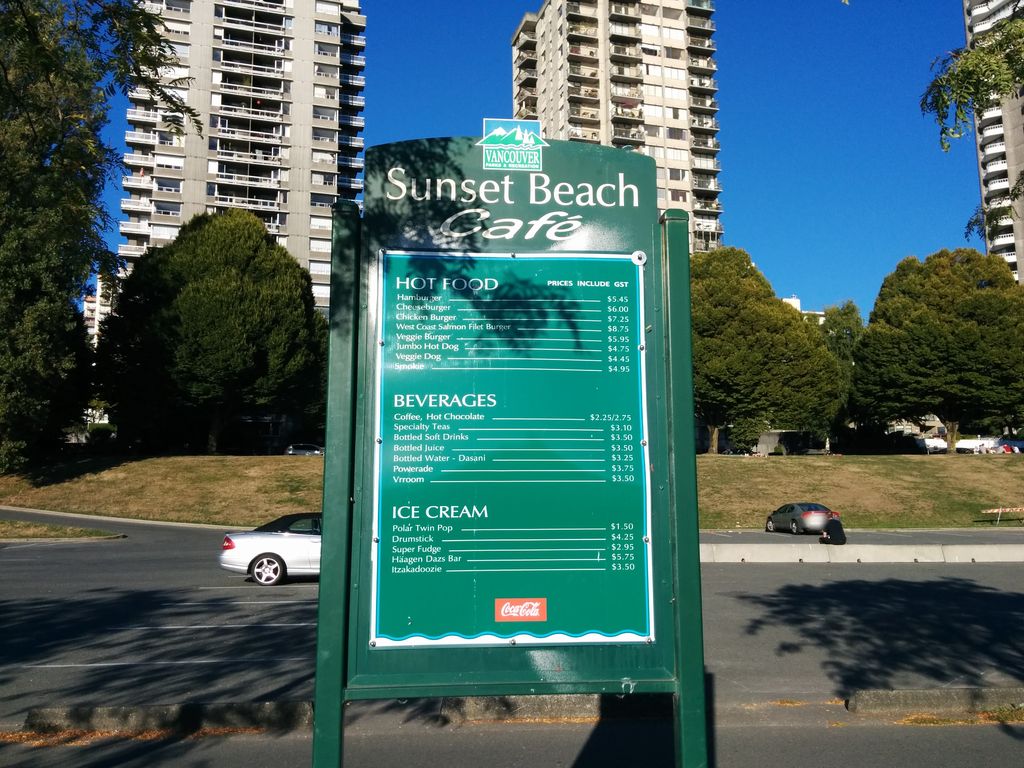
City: vancouver